Question: '''
from collections import defaultdict
import requests
from bs4 import BeautifulSoup
import csv
import pandas as pd
r= requests.get("http://www.walmart.com/search/?query=marvel&cat_id=4096_530598")
r.content
soup = BeautifulSoup(r.content)
g_data = soup.find_all("div", {"class" : "tile-content"})
g_price = soup.find_all("div",{"class" : "item-price-container"})
g_star = soup.find_all("div",{"class" : "stars stars-small tile-row"})
data=defaultdict(list)
for product_title in g_data:
a_product_title = product_title.find_all("a","js-product-title")
for text_product_title in a_product_title :
data['Product Title'].append(textroduct_title.text)
for row in g_price:
price = row.find('span', 'price price-display').text.strip()
data['Price'].append(price)
for allstar in g_star:
star=allstar.find('span','visuallyhidden').text.stp()
data['Stars'].append(star)
dd_starring = soup.find_all('dd', {"class" : "media-details-artist-dd module"})
for dd in dd_starring :
actors = dd.text
#data['Actors'].append(actors)
df = pd.DataFrame(data)
df
'''

---
if I add to try to append it using the line 'data['Stars'].append(star)' - I get the following error--
> ValueError: arrays must all be the same length
What should be done to append it and the rows that don't have a star should have NA in it.
Any suggestions? please help
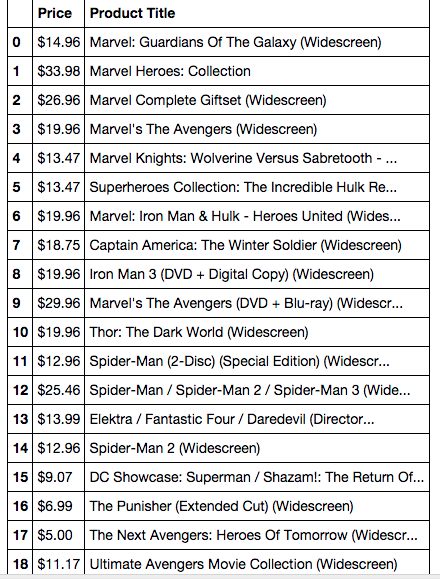
Answer: You don't need to build individual lists of content to loop through. You can just iterate through g_data, and this means you won't have different length result sets.
'''
from collections import defaultdict
import requests
from bs4 import BeautifulSoup
import csv
import pandas as pd
r= requests.get("http://www.walmart.com/search/?query=marvel&cat_id=4096_530598")
r.content
soup = BeautifulSoup(r.content)
g_data = soup.find_all("div", {"class" : "tile-content"})
data=defaultdict(list)
for content in g_data:
title = content.find("a","js-product-title")
data['Product Title'].append(title.text)
try:
stars =content.find("div",{"class" : "stars stars-small tile-row"}).find('span','visuallyhidden').text.strip()
data['Stars'].append(stars)
except:
data['Stars'].append(None)
price = content.find('span', 'price price-display').text.strip()
data['Price'].append(price)
#data['Actors'].append(actors)
df = pd.DataFrame(data)
df
'''
As far as I could see the inner loops were also not necessary as each item only has one name, price and rating.